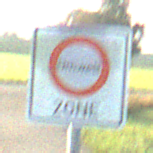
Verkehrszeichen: BeginnUmweltzone
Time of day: MorningAfternoon
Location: Outdoor (Nature)
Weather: Clear
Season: NotSpecified
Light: Natural